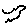
Label: bird